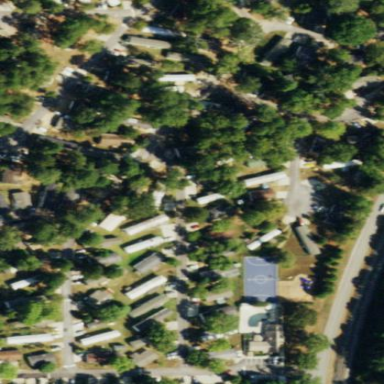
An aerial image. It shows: Residential area known as trailer park.